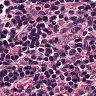
Metastatic tissue present: no